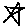
Label: star